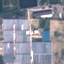
Land use / land cover class: Industrial